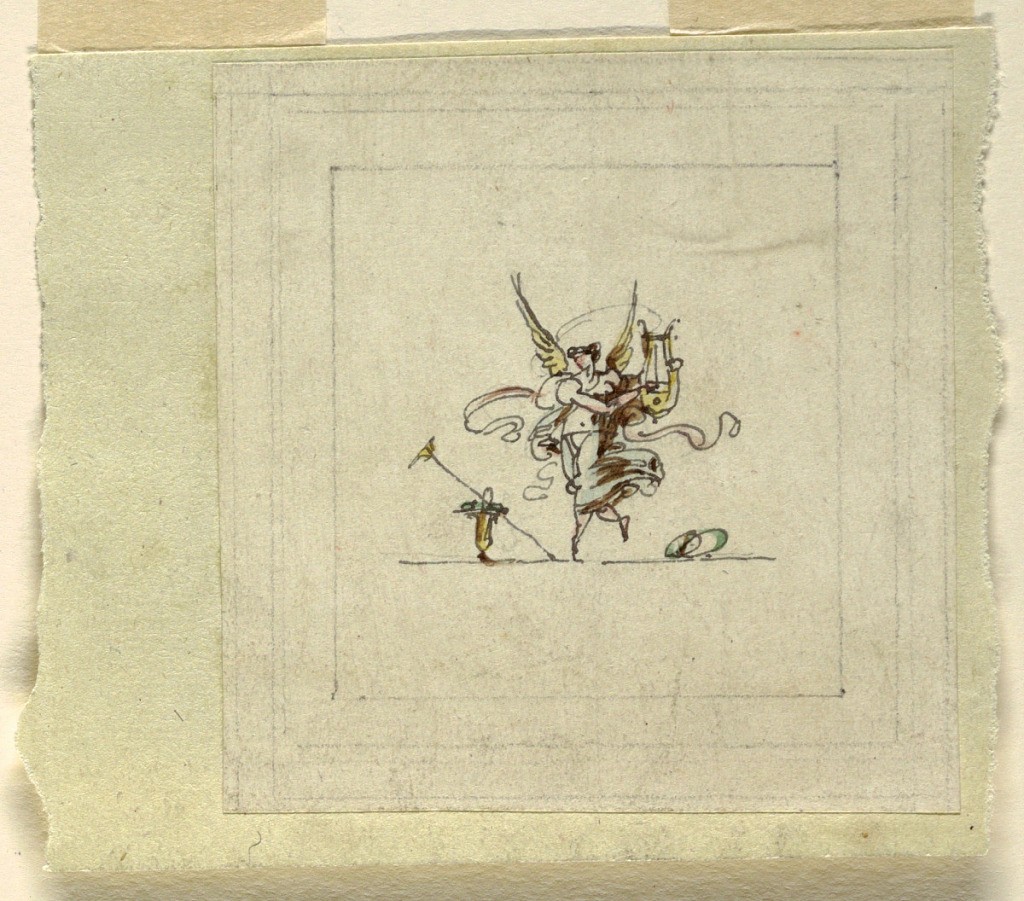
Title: Dancing Fame with Lyre, Sala di Recezione, Palazzo Quirinale, Rome
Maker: Felice Giani, Italian, 1758–1823
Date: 1812
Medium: Pen and dark gray ink, brush and color washes over black chalk ruled lines on beige wove paper
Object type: Drawing
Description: Fame plays lyre and dances. On ground at left, basket and trumpet; at right, two garlands. Ruled lines in black chalk suggest rectangular molding.